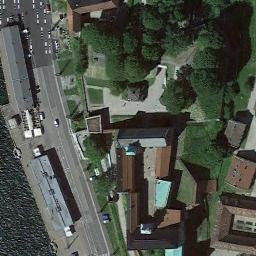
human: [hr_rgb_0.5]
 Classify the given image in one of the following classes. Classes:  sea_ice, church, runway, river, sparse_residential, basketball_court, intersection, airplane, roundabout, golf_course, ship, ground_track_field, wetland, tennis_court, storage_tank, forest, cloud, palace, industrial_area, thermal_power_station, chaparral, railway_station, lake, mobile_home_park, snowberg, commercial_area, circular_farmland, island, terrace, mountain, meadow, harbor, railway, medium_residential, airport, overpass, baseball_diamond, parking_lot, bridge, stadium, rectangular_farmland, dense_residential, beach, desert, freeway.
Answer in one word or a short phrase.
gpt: palace